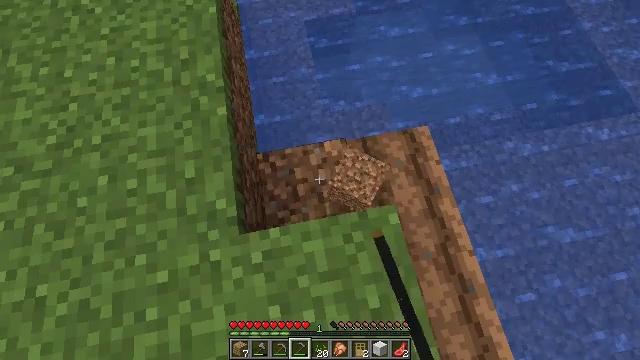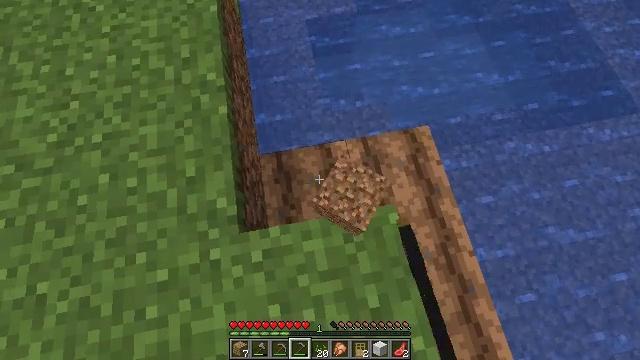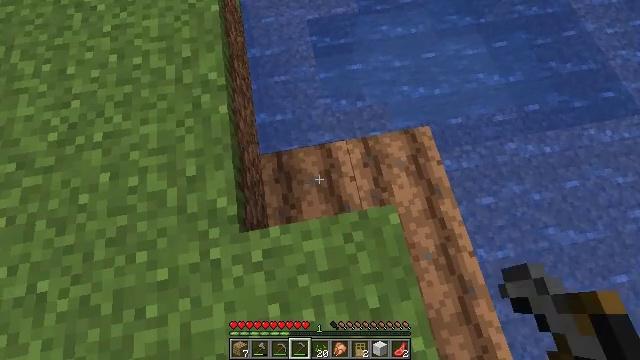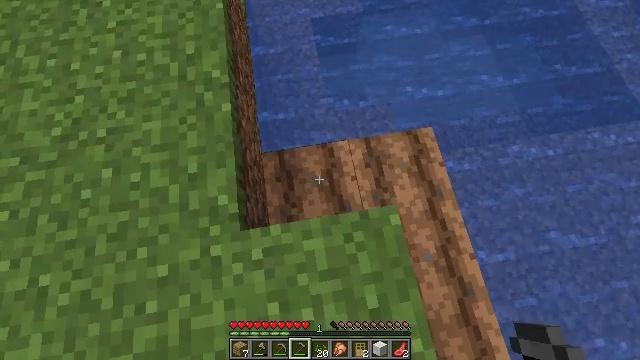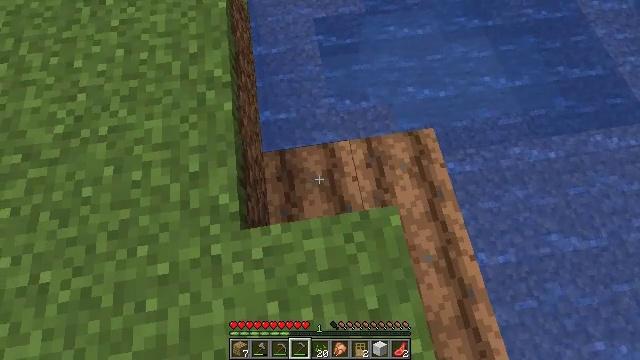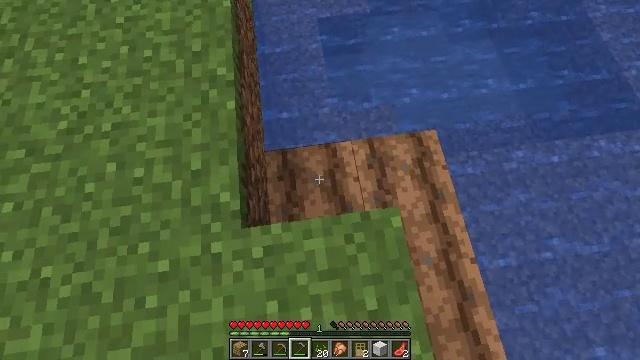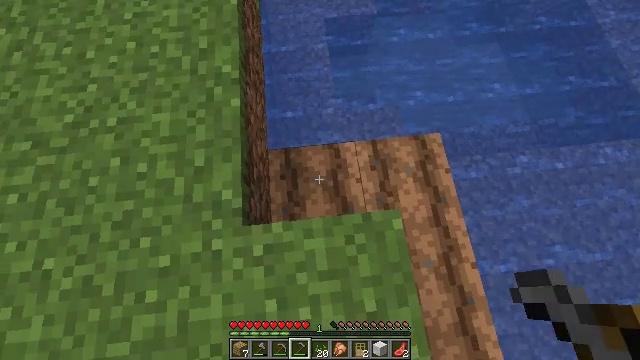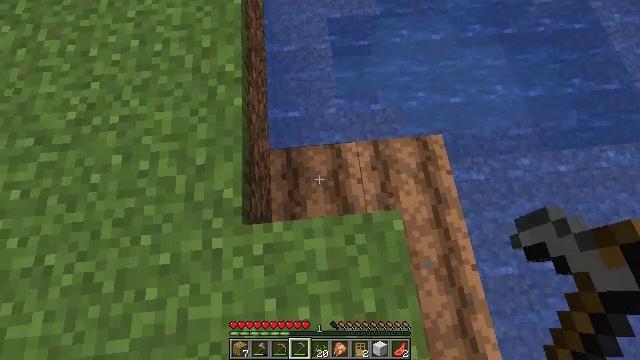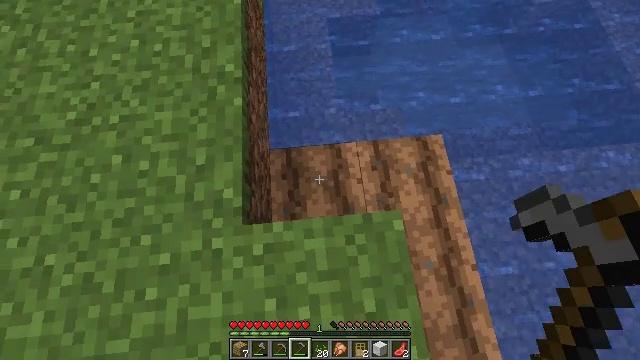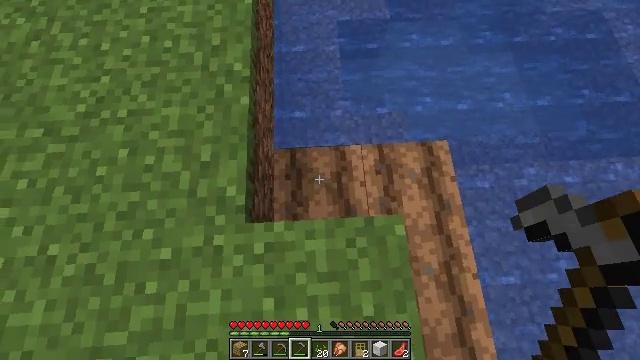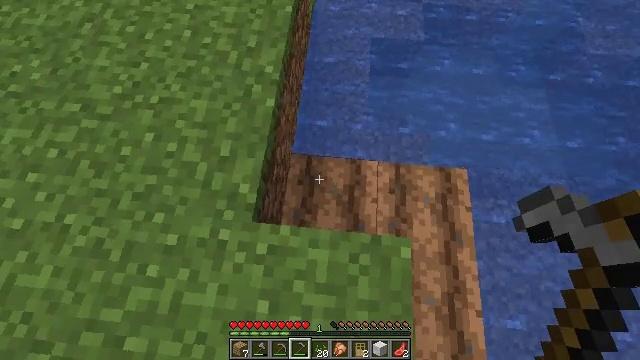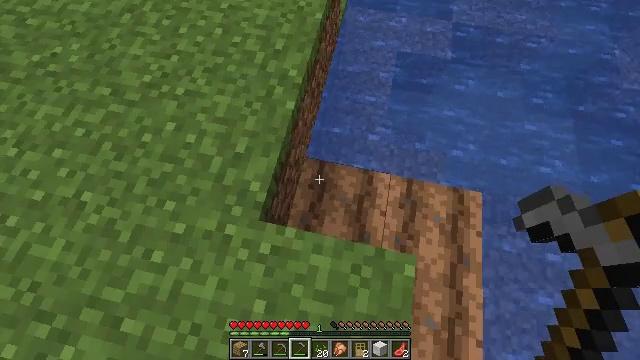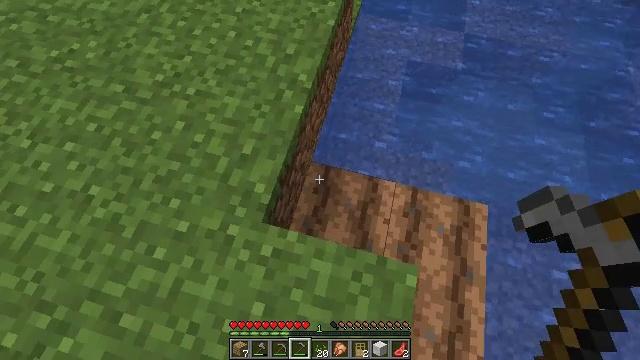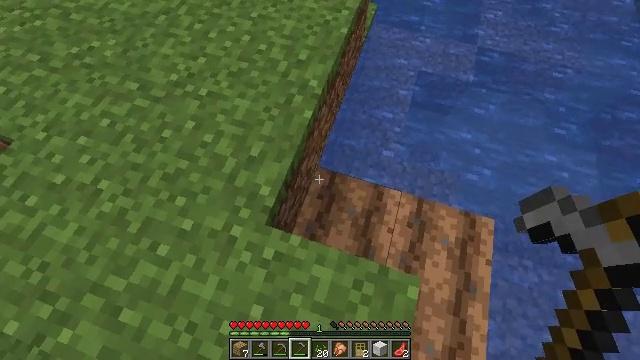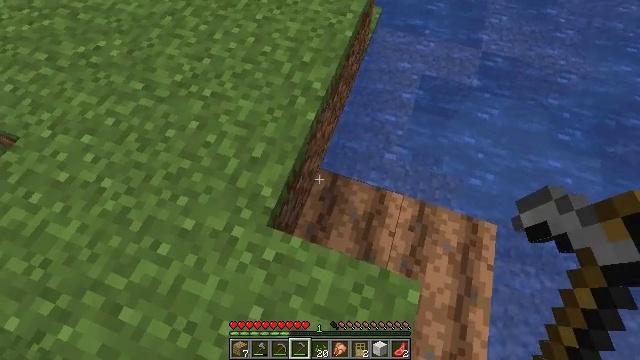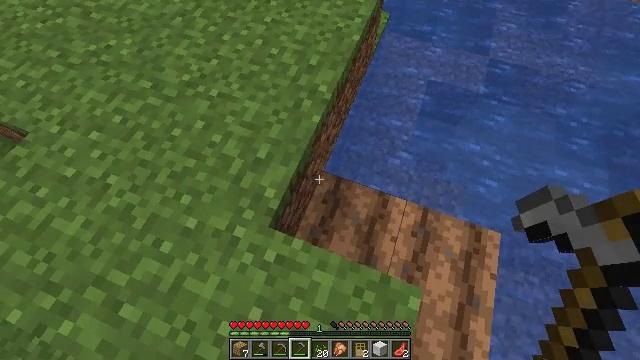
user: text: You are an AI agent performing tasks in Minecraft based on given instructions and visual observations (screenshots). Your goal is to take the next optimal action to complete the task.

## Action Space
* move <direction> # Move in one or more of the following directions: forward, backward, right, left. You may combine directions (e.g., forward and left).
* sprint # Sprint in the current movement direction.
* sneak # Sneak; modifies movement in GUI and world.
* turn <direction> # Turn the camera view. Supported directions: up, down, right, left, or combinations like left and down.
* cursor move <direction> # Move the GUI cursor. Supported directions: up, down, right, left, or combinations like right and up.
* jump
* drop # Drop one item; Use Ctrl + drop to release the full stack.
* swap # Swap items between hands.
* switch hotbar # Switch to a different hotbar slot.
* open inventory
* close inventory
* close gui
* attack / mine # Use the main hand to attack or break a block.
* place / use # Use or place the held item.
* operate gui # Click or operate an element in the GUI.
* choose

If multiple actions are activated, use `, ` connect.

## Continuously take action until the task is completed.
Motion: motion action
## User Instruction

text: Mine grass block from the ground.
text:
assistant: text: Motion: no_op
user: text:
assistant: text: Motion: no_op
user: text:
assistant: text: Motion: turn left
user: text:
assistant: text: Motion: no_op
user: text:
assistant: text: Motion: turn left
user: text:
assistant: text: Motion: turn left
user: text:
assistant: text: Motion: no_op
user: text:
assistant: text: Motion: no_op
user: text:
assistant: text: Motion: turn left
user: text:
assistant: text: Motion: turn left and up
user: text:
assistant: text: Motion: turn left and up
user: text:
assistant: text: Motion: turn left and up
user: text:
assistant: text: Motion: turn left and up
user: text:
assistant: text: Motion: turn left
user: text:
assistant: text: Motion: turn left
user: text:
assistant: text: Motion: turn left and up
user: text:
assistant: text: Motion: attack / mine
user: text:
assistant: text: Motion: attack / mine
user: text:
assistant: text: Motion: attack / mine
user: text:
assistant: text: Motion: turn left, attack / mine
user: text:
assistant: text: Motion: turn left and up, attack / mine
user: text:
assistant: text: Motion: turn left, attack / mine
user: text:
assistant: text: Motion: attack / mine
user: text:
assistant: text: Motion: attack / mine
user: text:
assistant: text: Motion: attack / mine
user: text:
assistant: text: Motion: attack / mine
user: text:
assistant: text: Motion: attack / mine
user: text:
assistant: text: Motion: attack / mine
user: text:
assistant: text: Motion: attack / mine
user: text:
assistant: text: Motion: attack / mine